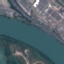
Land use / land cover class: River